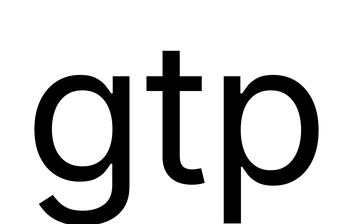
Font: Inter_Regular